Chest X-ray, PA view. Patient: 44 years old, sex M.
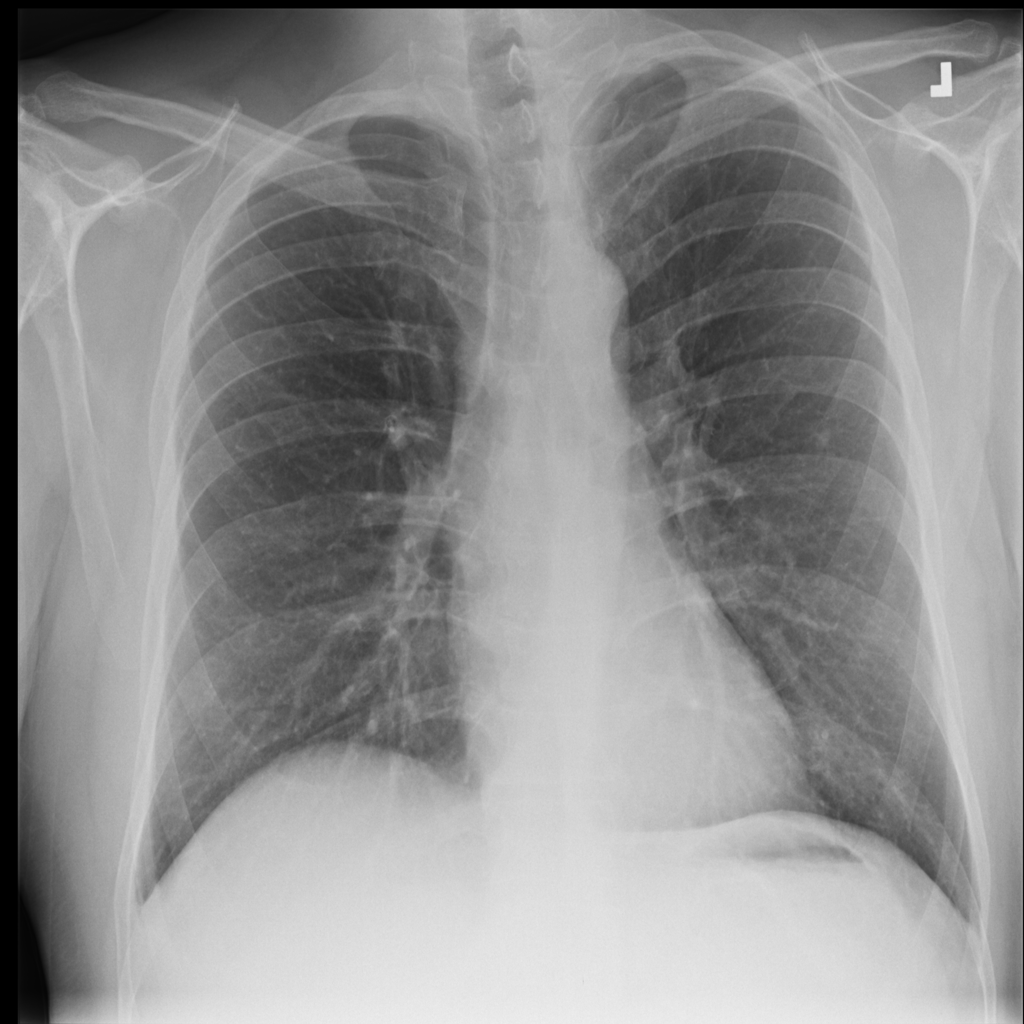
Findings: Infiltration